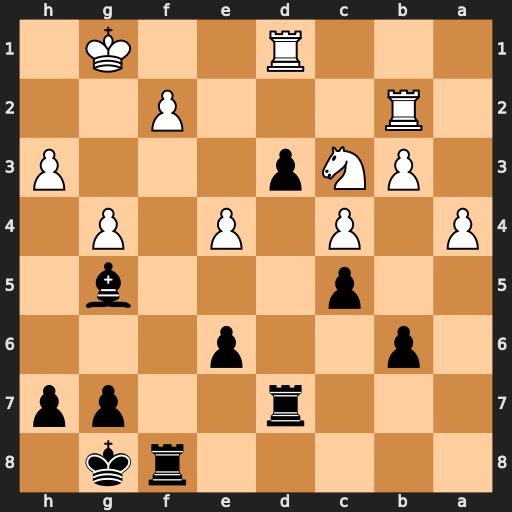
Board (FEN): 5rk1/3r2pp/1p2p3/2p3b1/P1P1P1P1/1PNp3P/1R3P2/3R2K1
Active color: b
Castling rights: -
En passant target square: -
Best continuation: Bf6 Rbd2 Bxc3